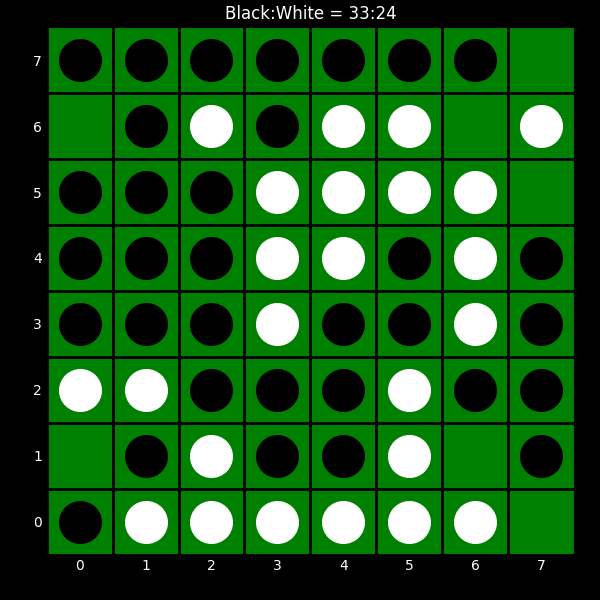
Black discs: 33
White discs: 24